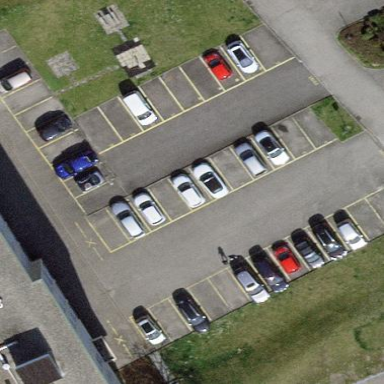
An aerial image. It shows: Parking area with asphalt surface.